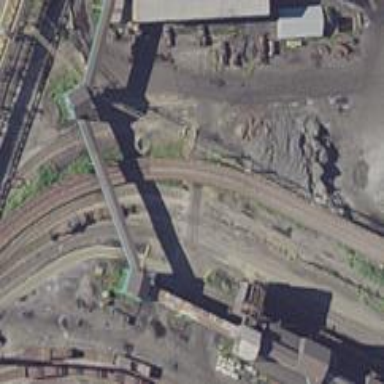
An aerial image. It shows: Railway spur service.